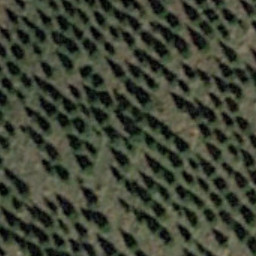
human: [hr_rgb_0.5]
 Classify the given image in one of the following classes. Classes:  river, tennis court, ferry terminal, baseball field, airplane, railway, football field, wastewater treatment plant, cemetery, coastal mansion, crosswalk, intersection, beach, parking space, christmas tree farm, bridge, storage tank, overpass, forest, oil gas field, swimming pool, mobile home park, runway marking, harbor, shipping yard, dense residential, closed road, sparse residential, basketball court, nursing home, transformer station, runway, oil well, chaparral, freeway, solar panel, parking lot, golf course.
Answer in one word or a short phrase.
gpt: christmas tree farm